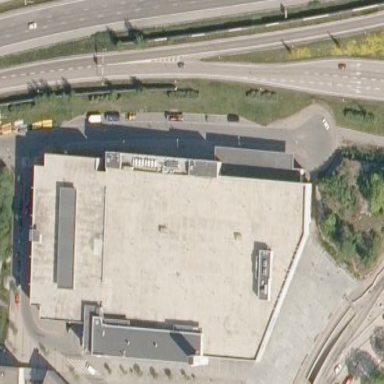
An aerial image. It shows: Part of building.